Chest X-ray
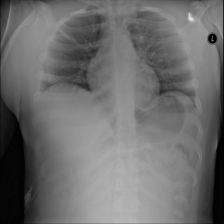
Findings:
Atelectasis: positive
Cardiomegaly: negative
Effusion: negative
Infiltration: negative
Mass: negative
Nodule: negative
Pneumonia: negative
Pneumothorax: negative
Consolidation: negative
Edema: negative
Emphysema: negative
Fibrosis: negative
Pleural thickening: negative
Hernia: negative